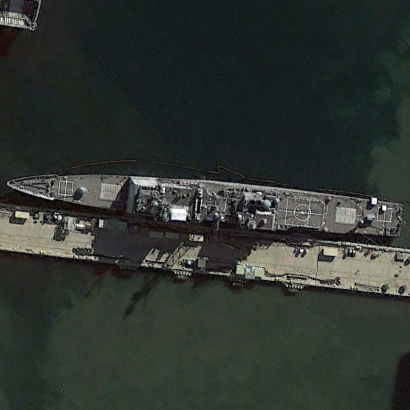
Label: cruiser